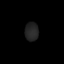
Tissue: lung
Cell type: Endothelial cells
Senescence score: 0.5444
Nuclear area (px): 246
Mean DAPI intensity: 36.102